Aerial crown-view tile of a tropical tree (Barro Colorado Island, Panama), acquired 20240716:
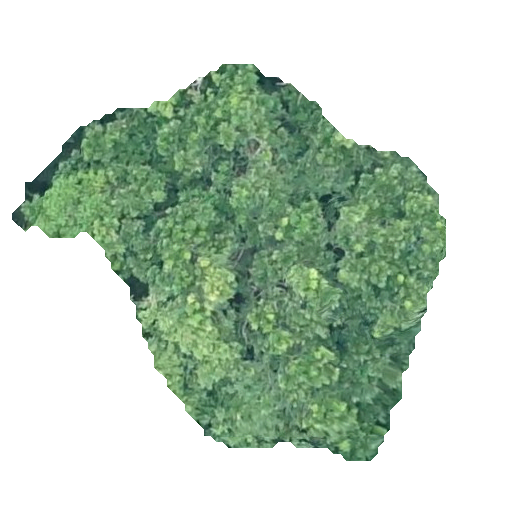
Species: Anacardium excelsum
GBIF accepted scientific name: Anacardium excelsum
Crown area: 163.114 m²